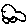
Label: car